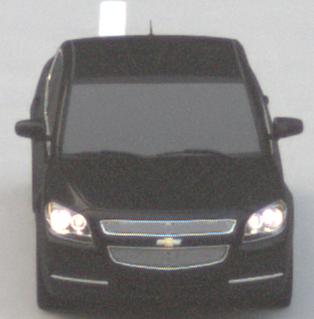
Make: Chevrolet
Model: Malibu 2.4
Detailed model: Malibu
Model produced from: 2012/07
Model produced until: 2014/08
Doors: 4
Color: black
Road condition: dry road
Daytime: morning or afternoon
Contrast: low contrast